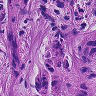
Metastatic tissue present: yes